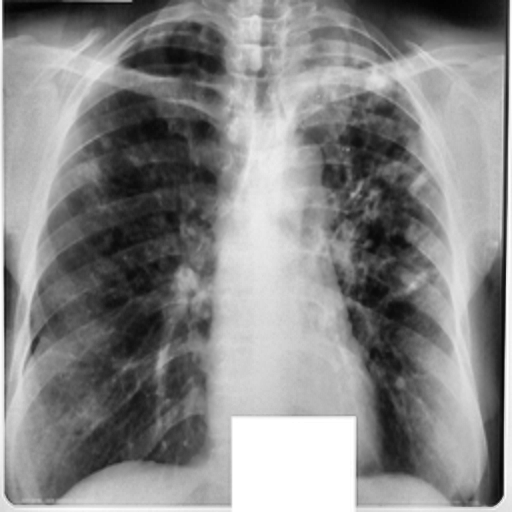
Finding: TUBERCULOSIS